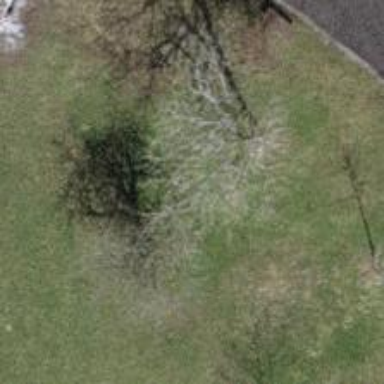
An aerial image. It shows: Urban tree adds touch of nature to the surroundings.